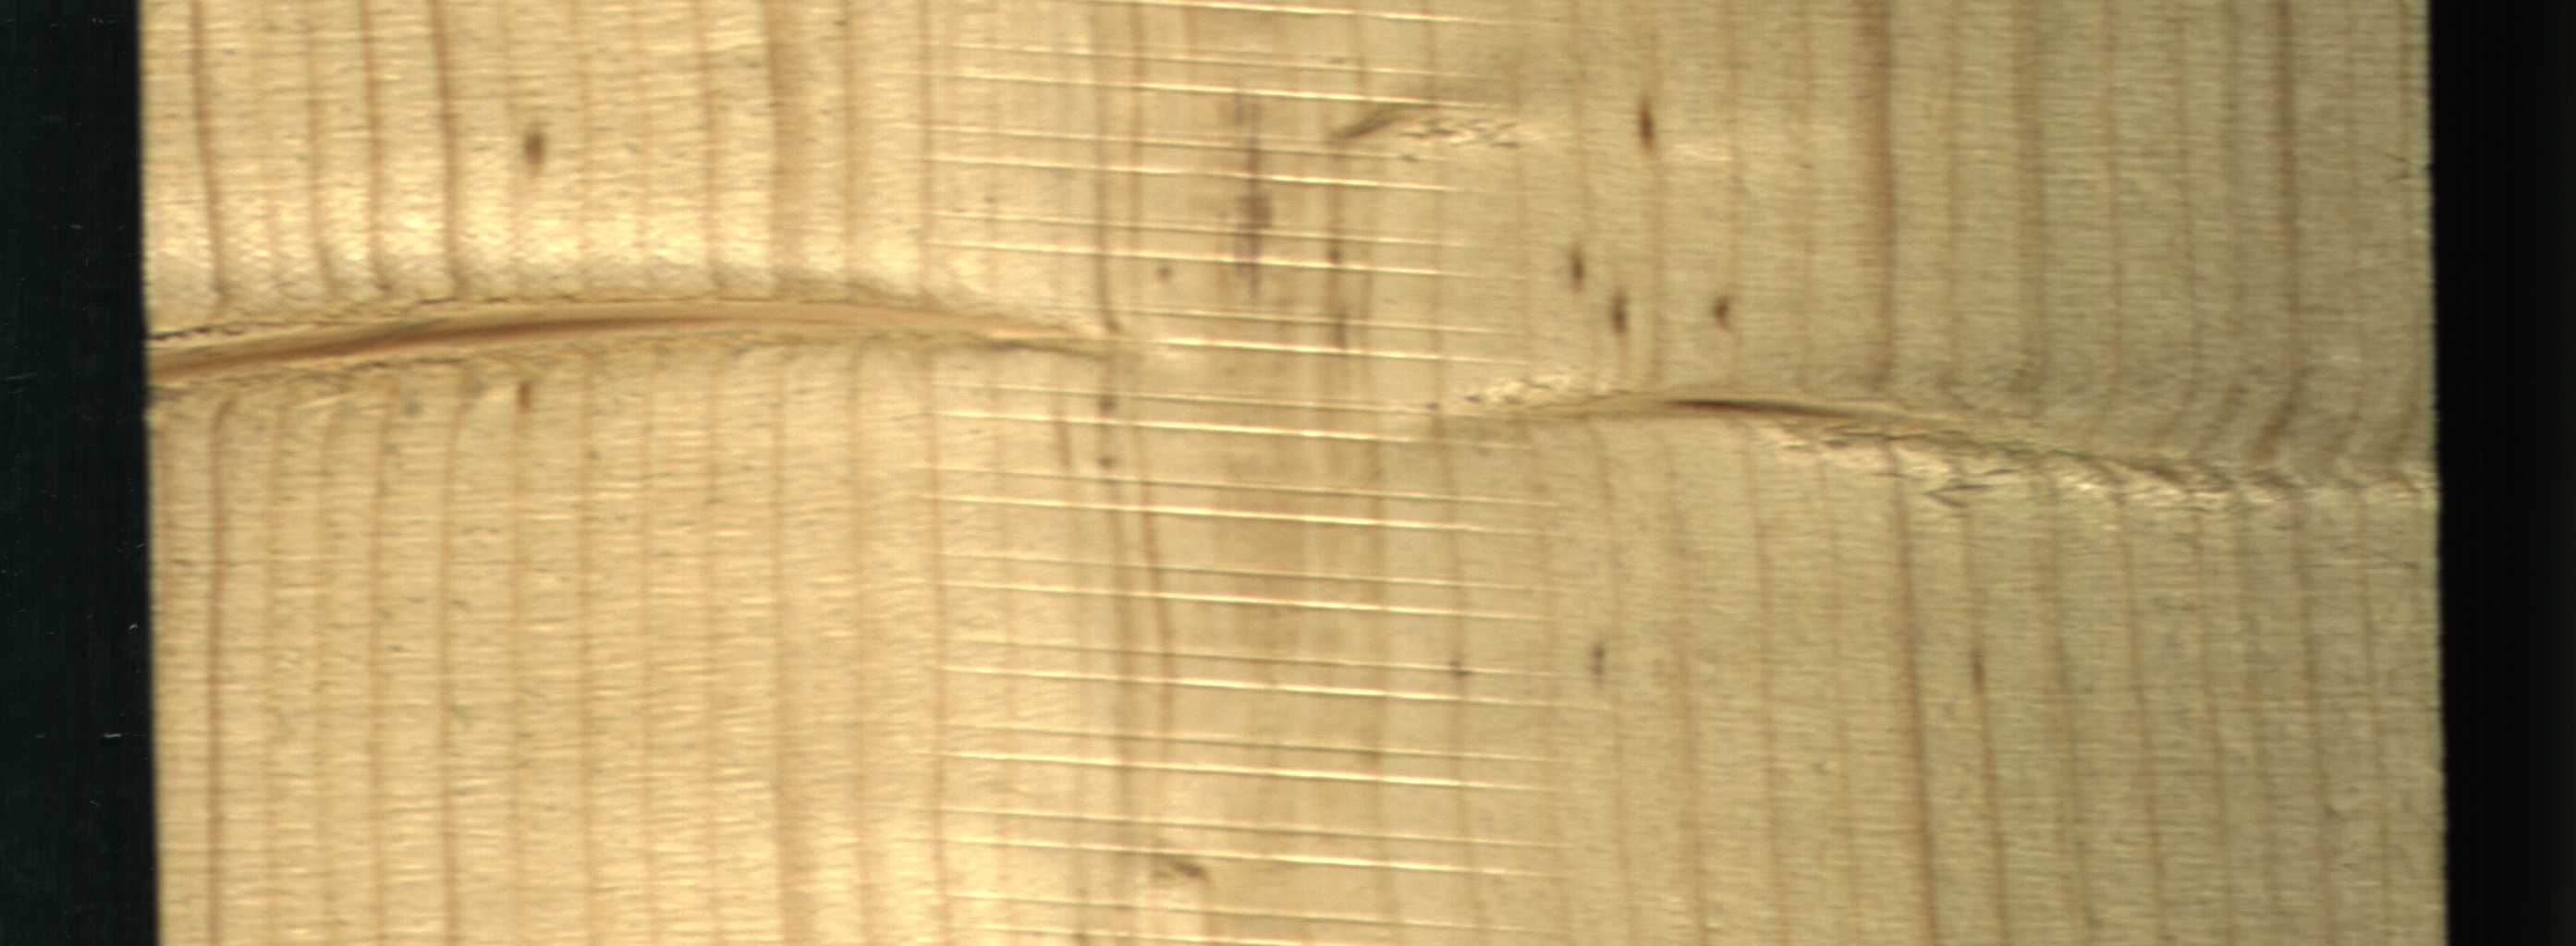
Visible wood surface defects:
Live_Knot
Live_Knot